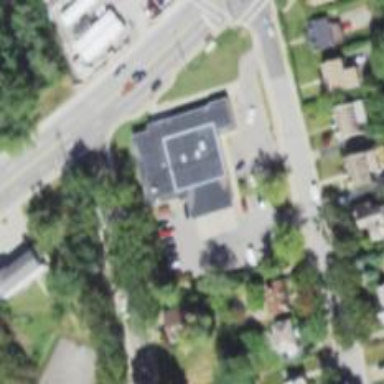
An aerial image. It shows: Post office.